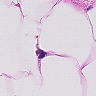
Metastatic tissue present: no